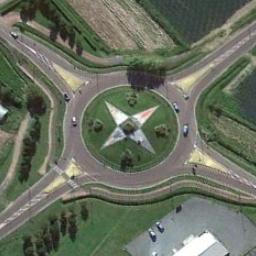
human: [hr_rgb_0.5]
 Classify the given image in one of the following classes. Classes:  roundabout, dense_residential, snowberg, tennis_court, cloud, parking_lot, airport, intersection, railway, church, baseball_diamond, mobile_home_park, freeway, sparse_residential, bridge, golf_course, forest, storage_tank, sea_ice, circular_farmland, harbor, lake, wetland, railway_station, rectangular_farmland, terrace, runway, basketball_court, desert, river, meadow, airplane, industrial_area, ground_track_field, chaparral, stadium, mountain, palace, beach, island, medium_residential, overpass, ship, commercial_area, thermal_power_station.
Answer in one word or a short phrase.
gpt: roundabout